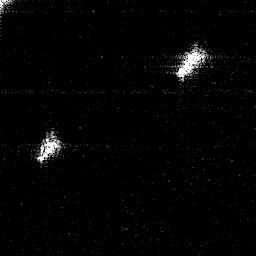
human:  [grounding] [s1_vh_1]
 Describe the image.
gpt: In the satellite image, there is  <ref>1 medium ship </ref> <box>[[12, 53, 23, 63, 0]]</box> located at left,  <ref>1 medium ship </ref> <box>[[67, 19, 78, 31, 0]]</box> located at top right.